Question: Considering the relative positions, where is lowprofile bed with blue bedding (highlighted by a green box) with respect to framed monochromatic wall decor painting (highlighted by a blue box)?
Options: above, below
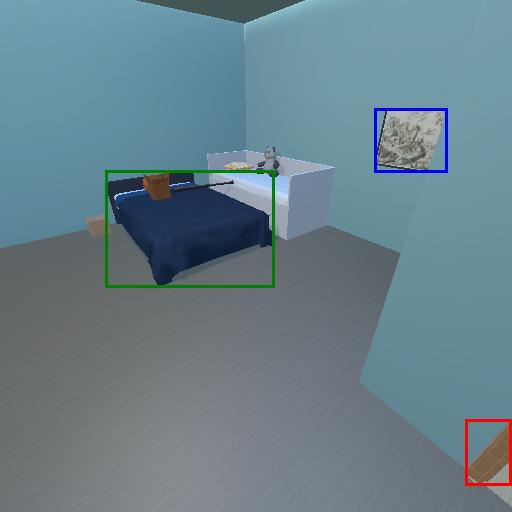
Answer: above